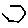
Label: hexagon